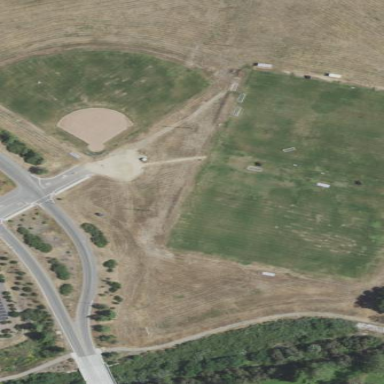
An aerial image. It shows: Grass pitch used for baseball and soccer.